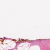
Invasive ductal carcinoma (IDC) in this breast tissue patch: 0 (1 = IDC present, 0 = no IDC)